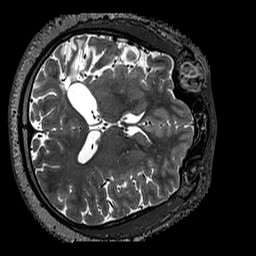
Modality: T2w
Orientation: axial
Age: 42
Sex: male
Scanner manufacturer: siemens
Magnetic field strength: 3 T
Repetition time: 3.2 s
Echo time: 0.567 s